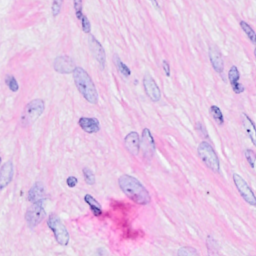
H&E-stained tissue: Breast